Aerial crown-view tile of a tropical tree (Barro Colorado Island, Panama), acquired 20240918:
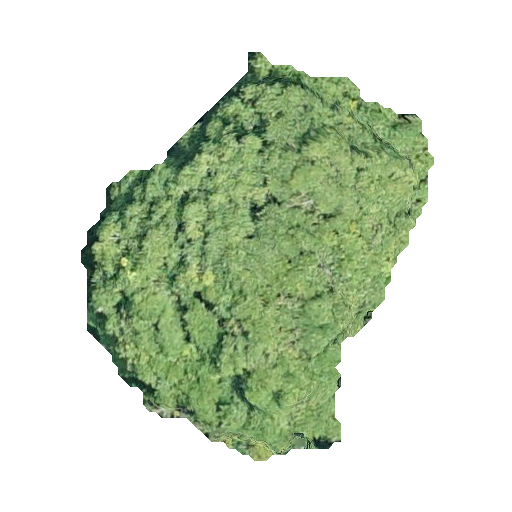
Species: Handroanthus guayacan
GBIF accepted scientific name: Handroanthus guayacan
Crown area: 143.223 m²